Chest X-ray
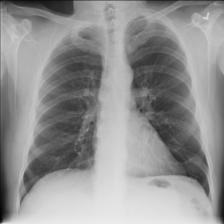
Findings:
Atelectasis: negative
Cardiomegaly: negative
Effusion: negative
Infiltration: negative
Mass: negative
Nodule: negative
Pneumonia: negative
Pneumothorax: negative
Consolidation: negative
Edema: negative
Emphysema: negative
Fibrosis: negative
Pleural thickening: negative
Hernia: negative